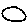
Label: circle